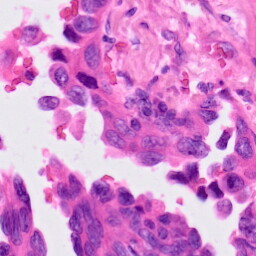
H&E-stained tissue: Lung